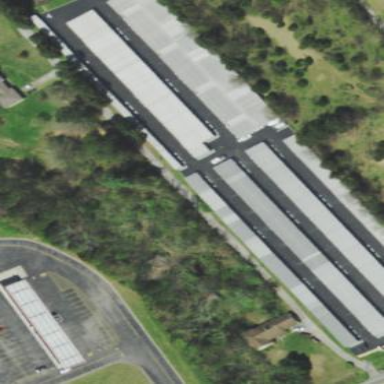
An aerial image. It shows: Storage rental shop.